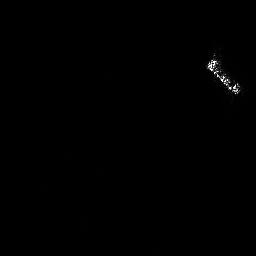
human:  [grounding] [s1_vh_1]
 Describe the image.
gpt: In the satellite image, there is  <ref>1 large ship </ref> <box>[[78, 19, 94, 36, 0]]</box> located at top right.